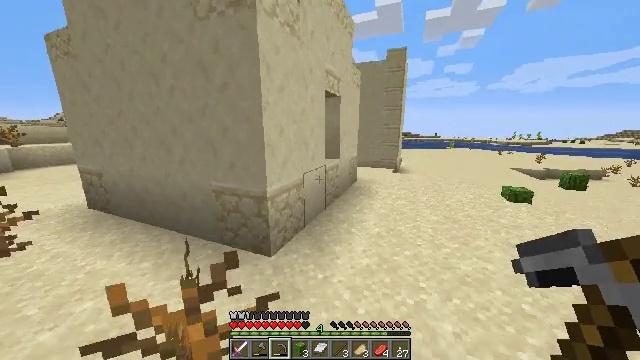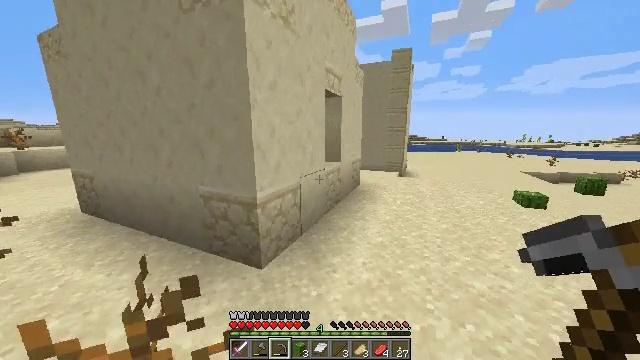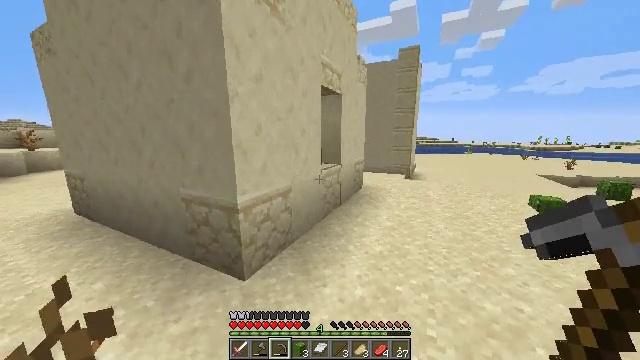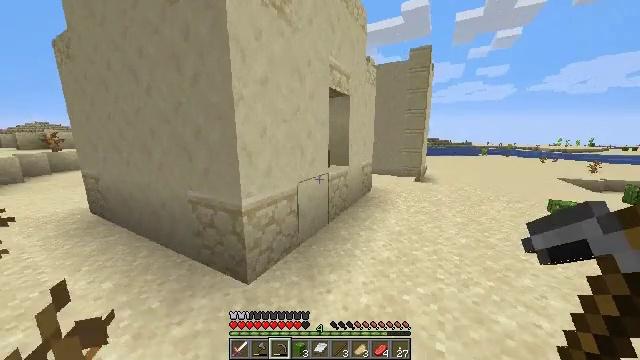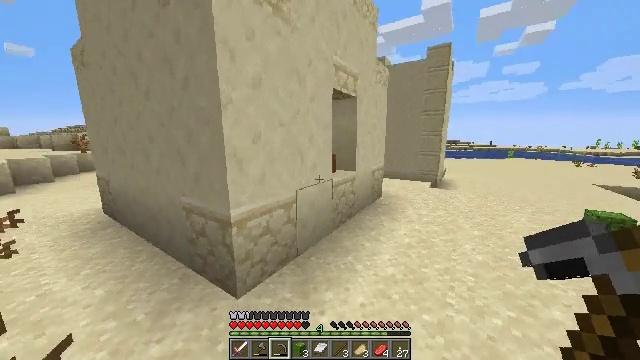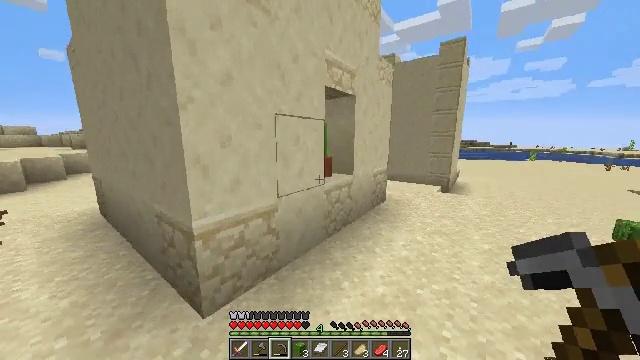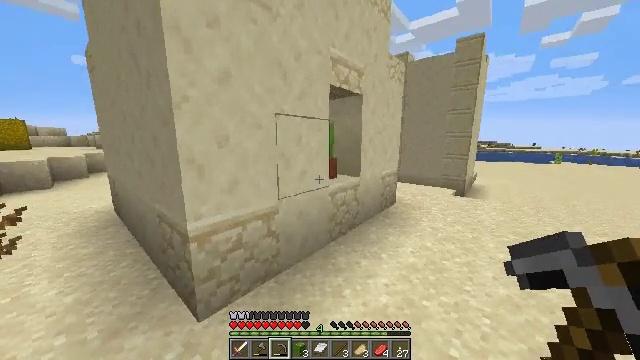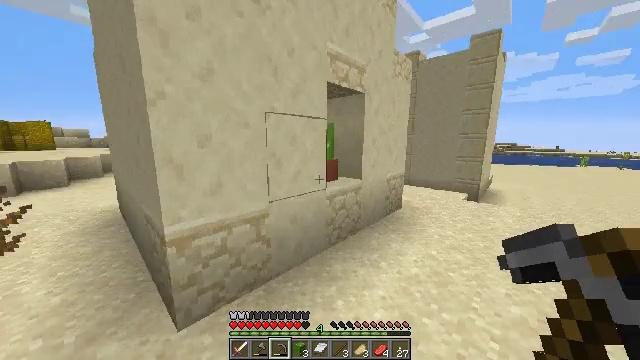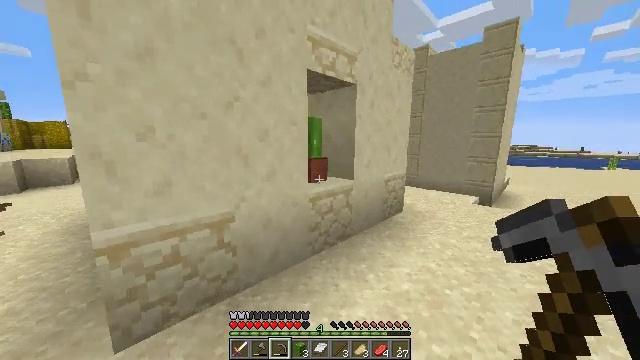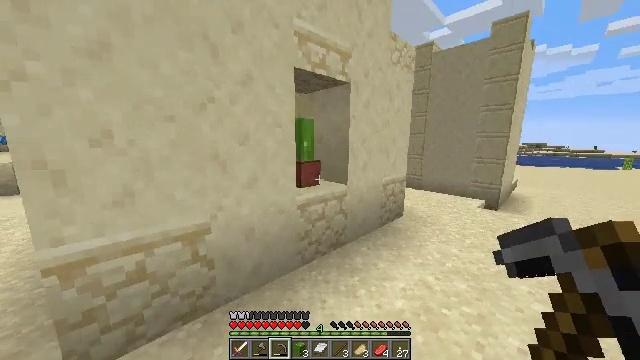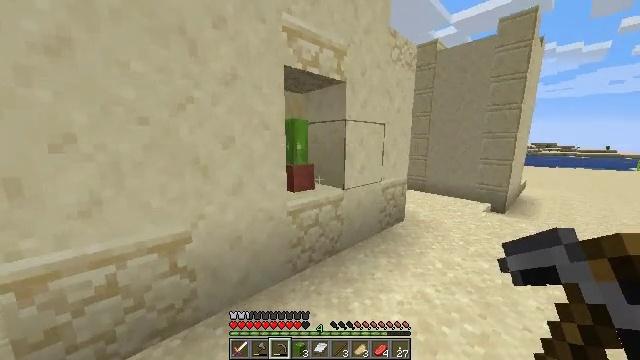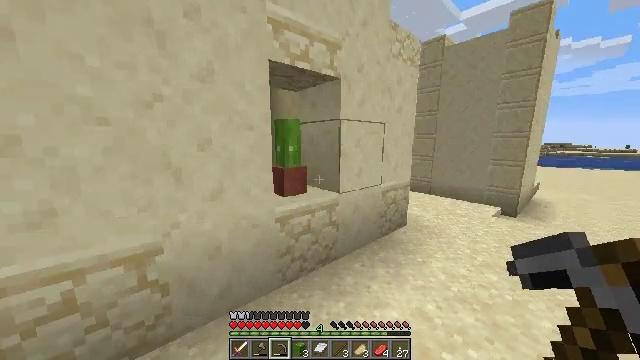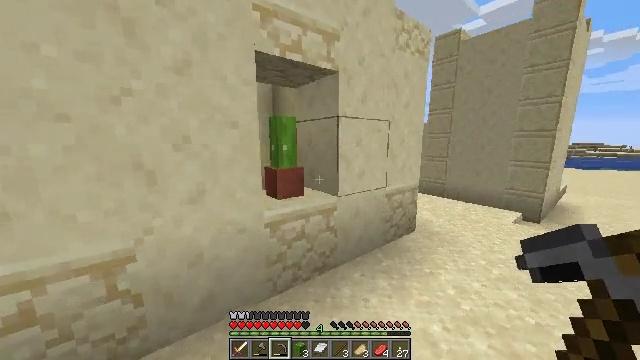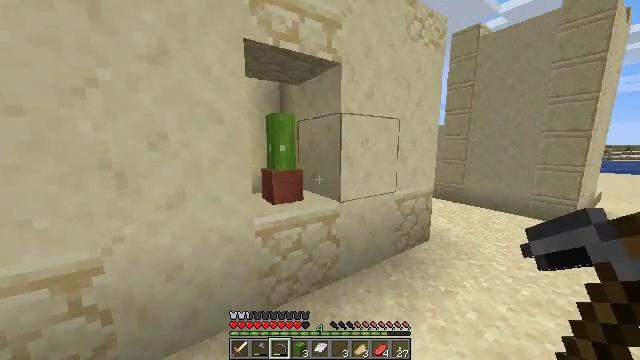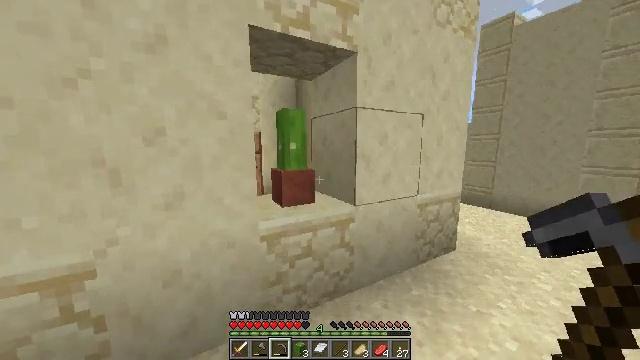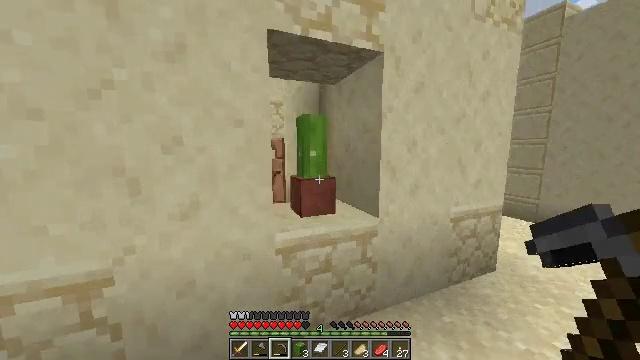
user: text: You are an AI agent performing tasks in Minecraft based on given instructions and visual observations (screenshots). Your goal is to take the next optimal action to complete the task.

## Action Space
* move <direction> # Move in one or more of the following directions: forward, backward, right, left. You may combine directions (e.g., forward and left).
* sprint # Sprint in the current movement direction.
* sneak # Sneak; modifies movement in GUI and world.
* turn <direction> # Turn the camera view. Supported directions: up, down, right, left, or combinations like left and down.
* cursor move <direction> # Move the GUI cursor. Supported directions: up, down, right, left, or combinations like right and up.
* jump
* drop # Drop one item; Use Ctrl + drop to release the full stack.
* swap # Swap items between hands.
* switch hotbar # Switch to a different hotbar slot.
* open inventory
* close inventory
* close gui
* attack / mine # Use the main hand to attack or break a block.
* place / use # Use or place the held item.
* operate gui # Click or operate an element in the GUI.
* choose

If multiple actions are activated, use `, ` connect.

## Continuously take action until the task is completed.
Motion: motion action
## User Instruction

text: Attack the potted cactus to pick it up.
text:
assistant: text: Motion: move forward and move right, sprint, turn left
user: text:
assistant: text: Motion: move forward and move right, sprint, turn left
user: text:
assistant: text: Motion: move forward and move right, sprint, turn left
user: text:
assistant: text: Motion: move forward and move right, sprint, turn left
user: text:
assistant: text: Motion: move forward and move right, sprint, turn left
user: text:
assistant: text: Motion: move forward and move right, sprint, turn left
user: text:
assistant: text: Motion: move forward and move right, sprint, turn left
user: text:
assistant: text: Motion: move forward and move right, sprint, turn left
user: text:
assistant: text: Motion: move forward and move right, sprint, turn left
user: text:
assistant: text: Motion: move forward and move right, sprint, turn left
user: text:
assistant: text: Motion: move forward and move right, sprint, turn left
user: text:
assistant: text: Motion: move forward and move right, sprint, turn left
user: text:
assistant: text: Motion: move forward, sprint, turn left
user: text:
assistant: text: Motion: move forward, sprint, turn left
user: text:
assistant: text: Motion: move forward, sprint, turn left and up
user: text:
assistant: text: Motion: turn left, attack / mine
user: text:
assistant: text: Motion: turn left, attack / mine
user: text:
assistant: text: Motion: turn left, attack / mine
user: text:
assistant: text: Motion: turn left, attack / mine
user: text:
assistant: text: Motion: turn left, attack / mine
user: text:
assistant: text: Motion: attack / mine